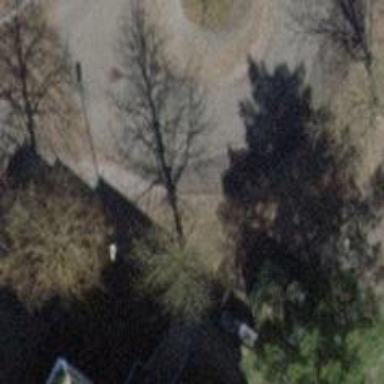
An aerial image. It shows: Avenue lined with deciduous broadleaved trees.